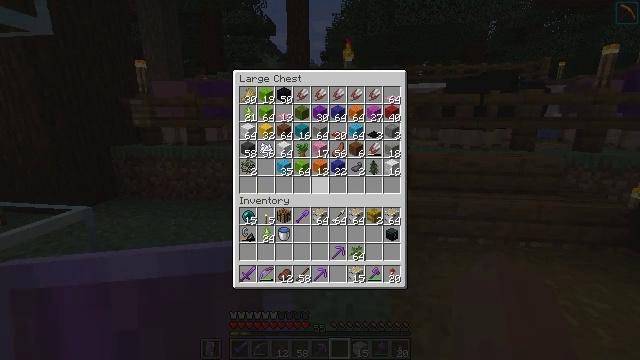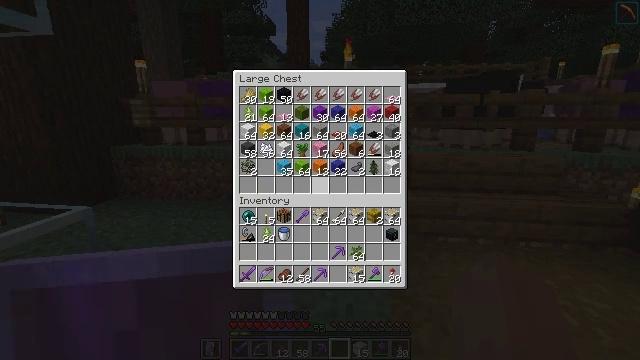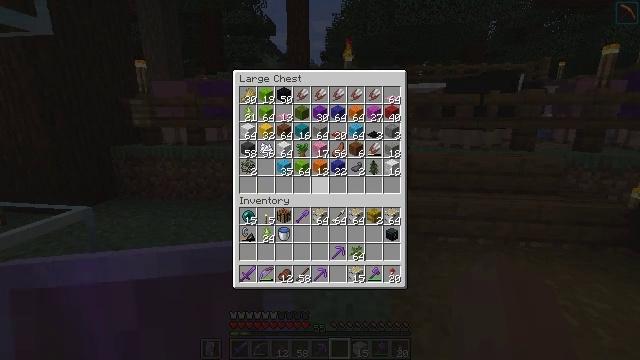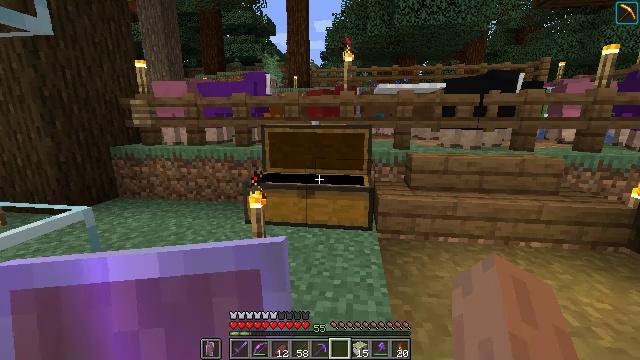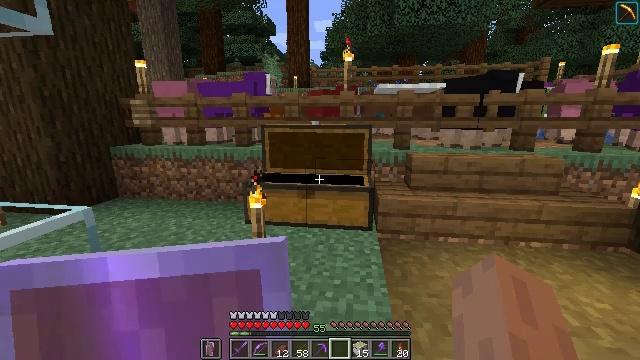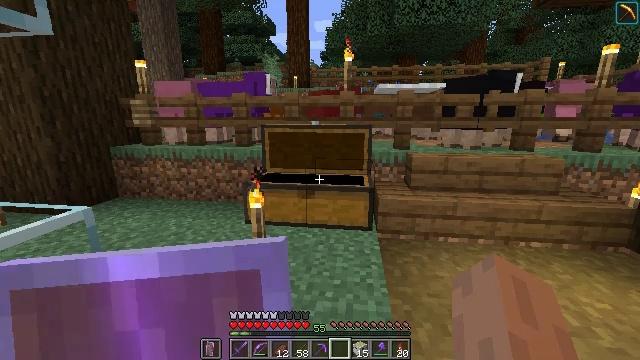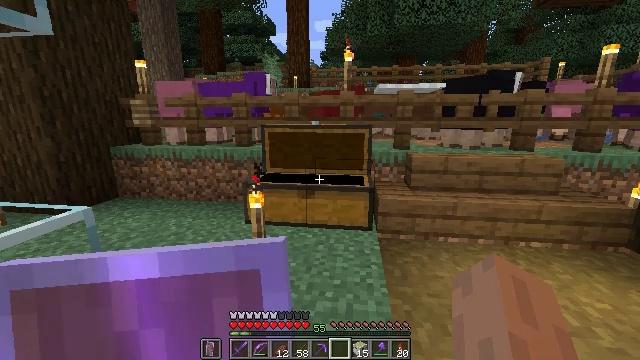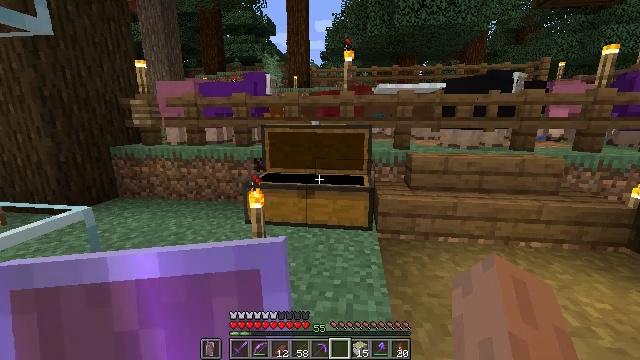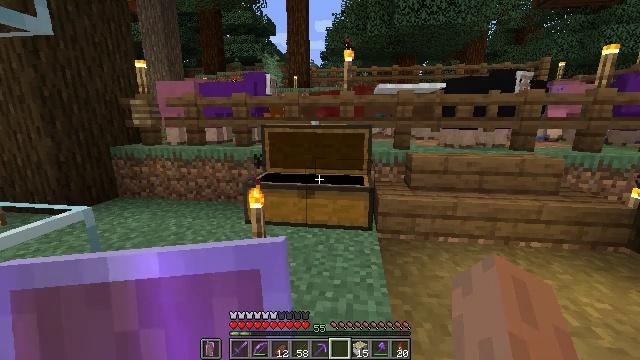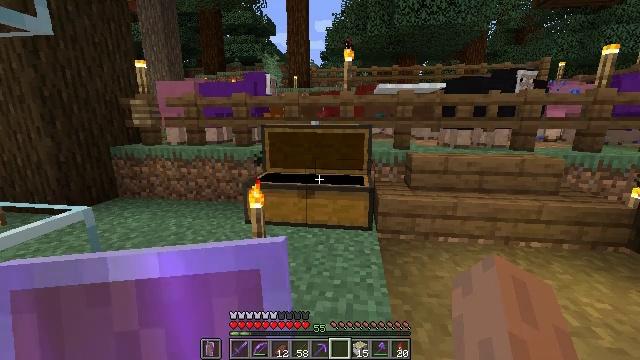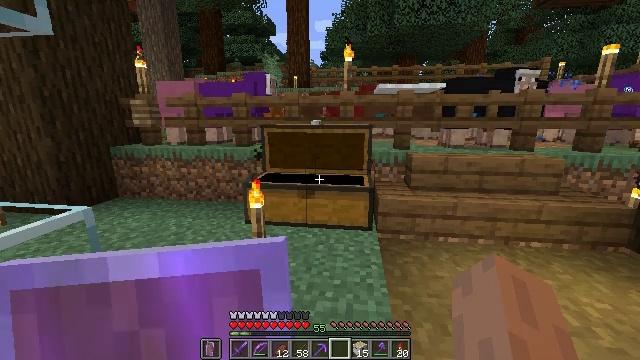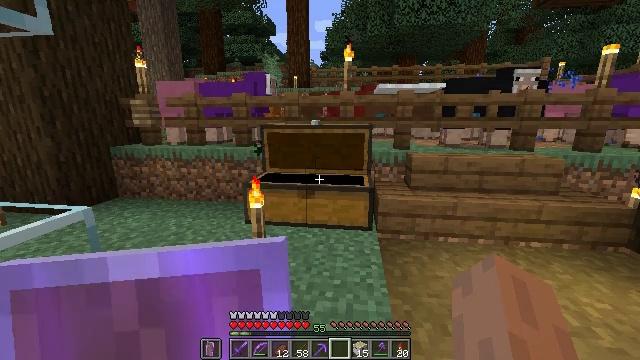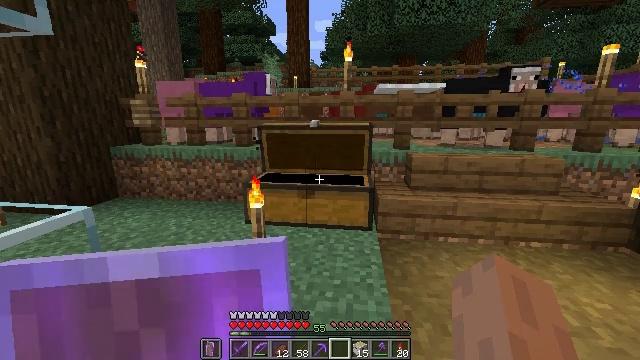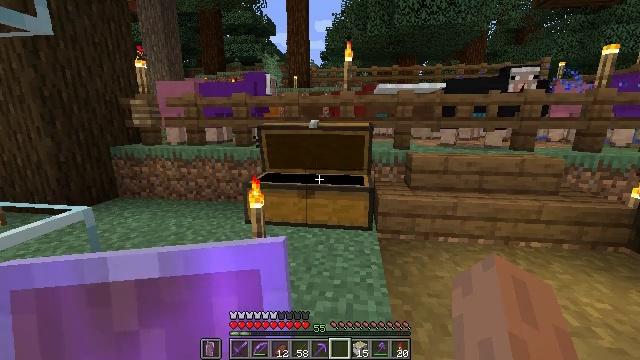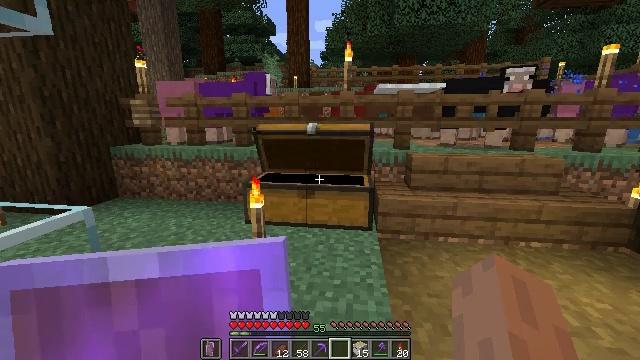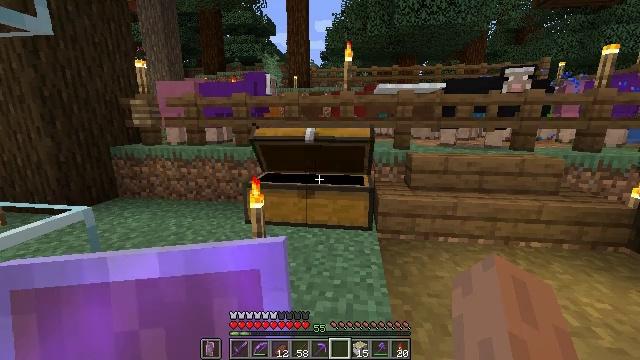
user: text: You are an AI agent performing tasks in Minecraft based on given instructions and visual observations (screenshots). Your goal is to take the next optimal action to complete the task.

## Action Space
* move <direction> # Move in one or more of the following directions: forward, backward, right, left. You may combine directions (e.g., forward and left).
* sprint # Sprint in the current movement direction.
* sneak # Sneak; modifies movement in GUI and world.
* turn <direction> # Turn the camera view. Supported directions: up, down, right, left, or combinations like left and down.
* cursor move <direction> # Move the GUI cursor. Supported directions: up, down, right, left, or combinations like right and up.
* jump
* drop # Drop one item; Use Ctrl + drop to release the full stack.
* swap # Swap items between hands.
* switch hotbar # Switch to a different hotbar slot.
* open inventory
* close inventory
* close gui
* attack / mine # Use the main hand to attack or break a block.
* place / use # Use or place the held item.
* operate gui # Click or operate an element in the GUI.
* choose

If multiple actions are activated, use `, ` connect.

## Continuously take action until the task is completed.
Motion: motion action
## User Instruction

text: Make a lead by crafting with slimeball and string.
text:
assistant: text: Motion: no_op
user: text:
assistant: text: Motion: no_op
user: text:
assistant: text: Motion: no_op
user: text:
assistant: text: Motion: no_op
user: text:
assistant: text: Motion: no_op
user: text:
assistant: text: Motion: no_op
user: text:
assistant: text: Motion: no_op
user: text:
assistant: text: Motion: no_op
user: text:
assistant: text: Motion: no_op
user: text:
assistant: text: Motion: no_op
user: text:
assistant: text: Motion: no_op
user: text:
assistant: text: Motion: no_op
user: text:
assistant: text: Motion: no_op
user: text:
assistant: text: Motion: no_op
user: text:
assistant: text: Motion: no_op
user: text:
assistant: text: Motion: no_op
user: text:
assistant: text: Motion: no_op
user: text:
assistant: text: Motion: no_op
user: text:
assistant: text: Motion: no_op
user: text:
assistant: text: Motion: no_op
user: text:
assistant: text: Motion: no_op
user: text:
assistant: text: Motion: no_op
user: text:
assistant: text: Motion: turn left and down
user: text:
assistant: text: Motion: turn left and down
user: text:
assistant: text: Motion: turn left and down
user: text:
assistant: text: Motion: turn left and down
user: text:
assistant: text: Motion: turn left
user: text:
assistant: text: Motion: turn left and up
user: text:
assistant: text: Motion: move forward, turn left and up
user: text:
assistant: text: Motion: move forward